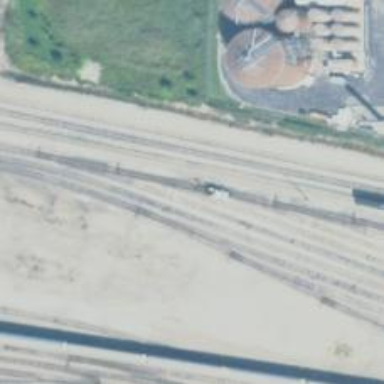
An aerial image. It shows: Railway yard.